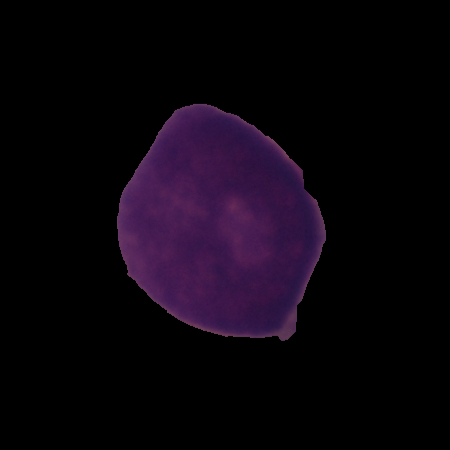
Label: healthy